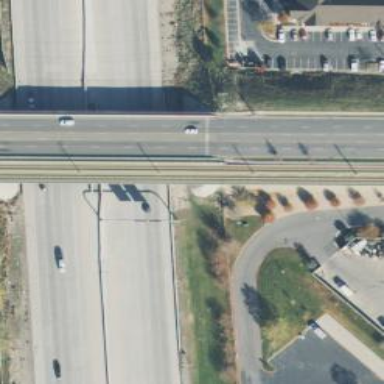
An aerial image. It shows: Secondary road crossing bridge with asphalt surface.